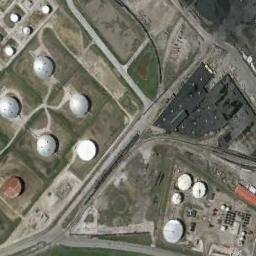
Label: storage tanks